Field crop: tomato
Growth stage: 2
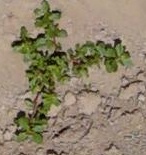
Species: portulaca